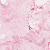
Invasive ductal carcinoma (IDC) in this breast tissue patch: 0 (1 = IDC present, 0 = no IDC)